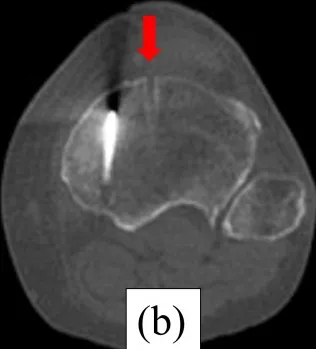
Immediately postoperative radiography and CT. . (b) Postoperative CT shows the level of a pinhole. . The red arrows show the place of the pin. The pin was placed on the tibial mechanical axis.
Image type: radiology (ct)